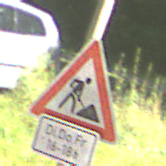
Verkehrszeichen: Arbeitsstelle
Zusatzzeichen unten: ZeitangabenMitBeschraenkungAufWochentage3
Umgebung: Outdoor, RoadRail
Tageszeit: Midday
Wetter: Clear
Licht: Natural
Jahreszeit: NotSpecified
Kontrast: HighContrast